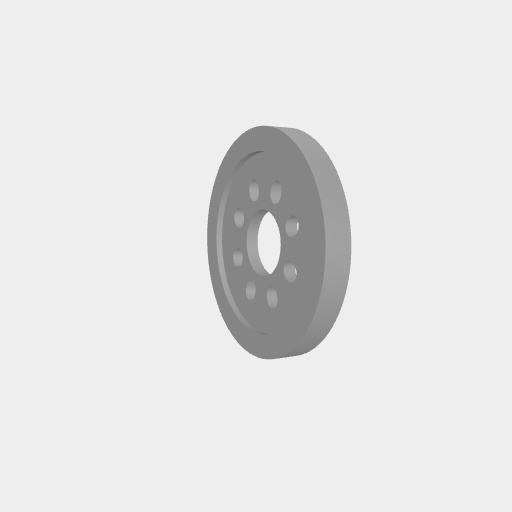
Part: DiscWheel48OD